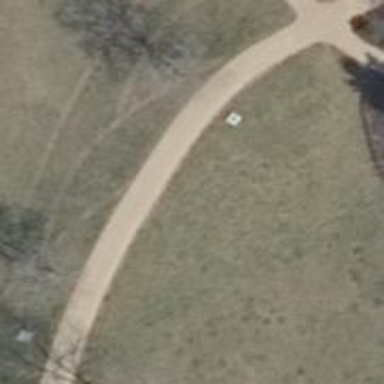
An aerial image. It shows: Compacted path road.